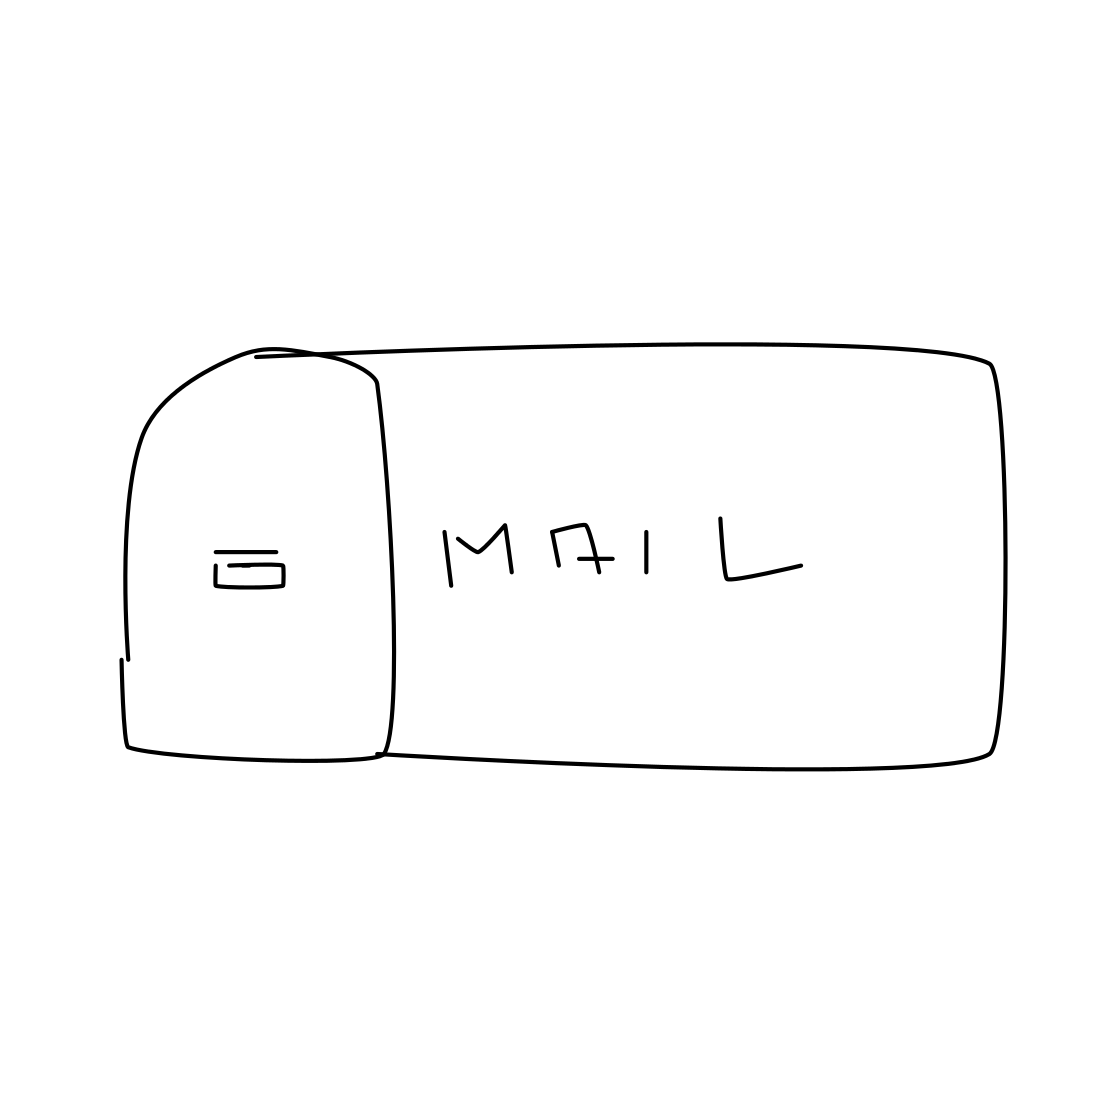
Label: mailbox